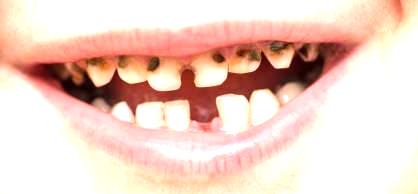
Condition: hypodontia